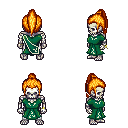
a pixel art fantasy rpg character, male body template, skeleton, sash dress, white pants, light blonde long topknot hairstyle, bracelets, four views (front, back, left, right), 2x2 character sprite sheet, small pixel art, hard edges, no anti-aliasing